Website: walmart
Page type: customer-info-address
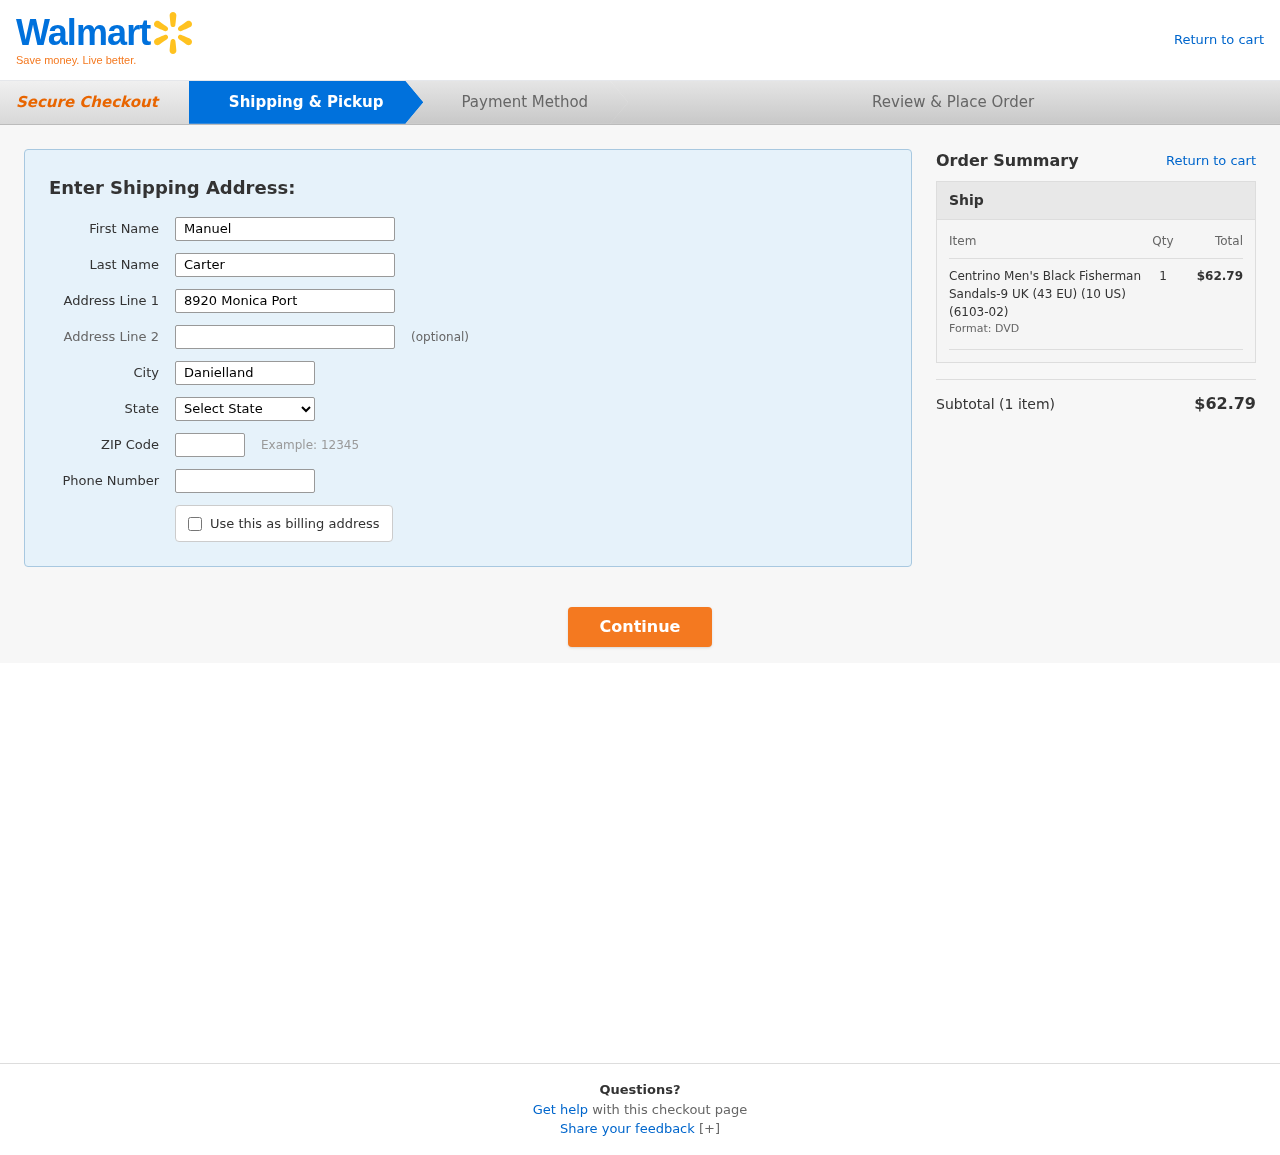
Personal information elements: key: PII_CITY
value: Danielland
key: PII_FIRSTNAME
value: Manuel
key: PII_LASTNAME
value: Carter
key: PII_PHONE
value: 4675813666
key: PII_POSTCODE
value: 86487
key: PII_STATE
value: Massachusetts
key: PII_STREET
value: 8920 Monica Port
Product elements: key: PRODUCT1_NAME
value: Centrino Men's Black Fisherman Sandals-9 UK (43 EU) (10 US) (6103-02)
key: PRODUCT1_QUANTITY
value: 1
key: PRODUCT1_LINE_TOTAL
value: $62.79
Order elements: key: ORDER_NUM_ITEMS
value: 1
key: ORDER_SUBTOTAL
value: $62.79